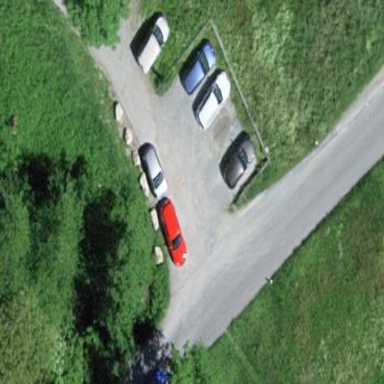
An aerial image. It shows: Parking area with compacted surface.